Question: I'm looking into building a tagging feature in my Mac app. I would like to do something like in the attached image. Is the UI portion offered natively in Cocoa? If so, what is the class name?

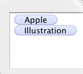
Answer: You can use NSTokenField to accomplish that. Start by reading <URL>.